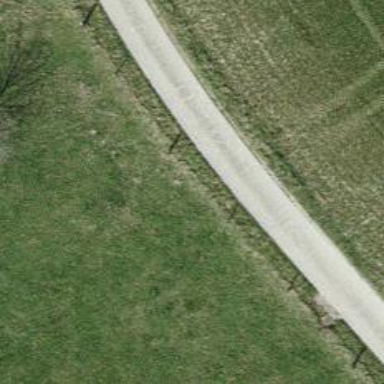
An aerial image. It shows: Service road with high-quality grade 1 track surface.